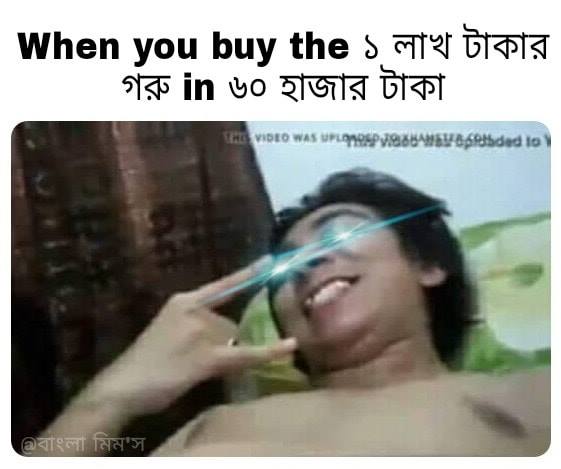
Caption: When you buy the ১ লাখ টাকার গরু  in ৬০ হাজার টাকা
Label: non-hate